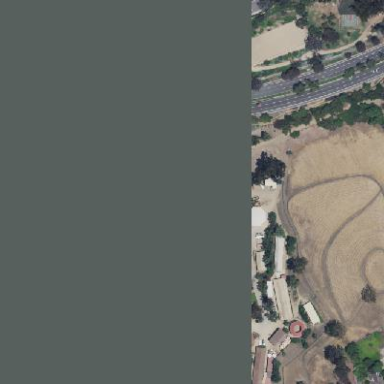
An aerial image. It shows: Leisure land designated for horse riding.